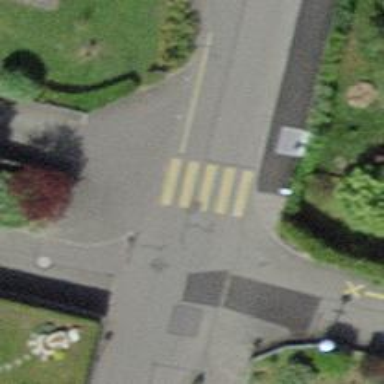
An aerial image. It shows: Uncontrolled zebra crossing with pedestrian island.